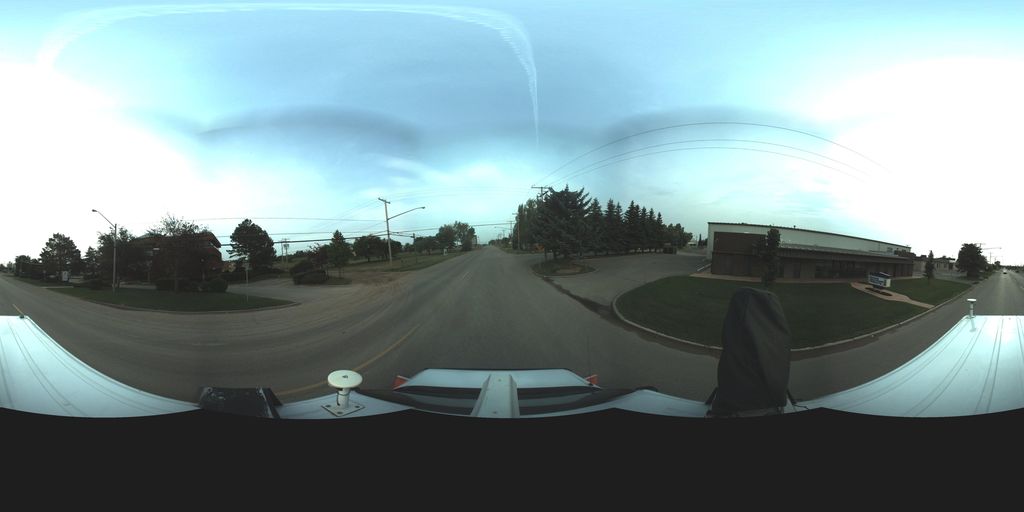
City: saskatoon